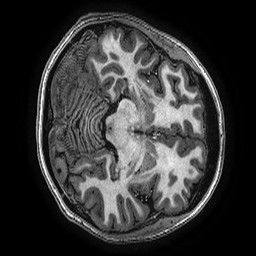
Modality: T1w
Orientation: axial
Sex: female
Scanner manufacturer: ge
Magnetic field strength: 3 T
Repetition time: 0.00766 s
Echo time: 0.003476 s